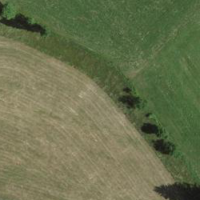
EUNIS habitat code: 52
Species observed at this site:
Euonymus europaeus